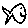
Label: fish